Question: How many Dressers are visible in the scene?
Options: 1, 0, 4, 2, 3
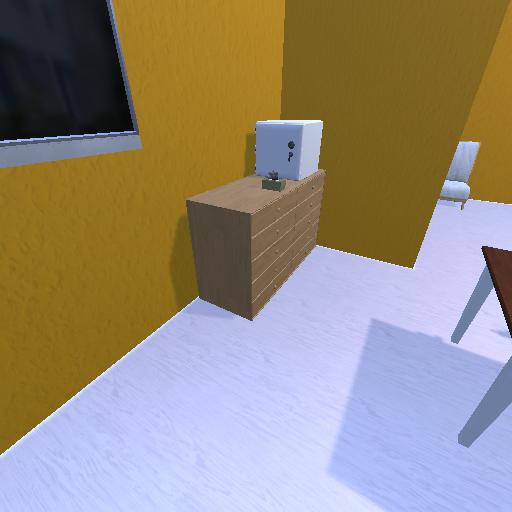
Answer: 1